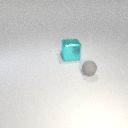
small gray rubber sphere in front of large cyan metal cube